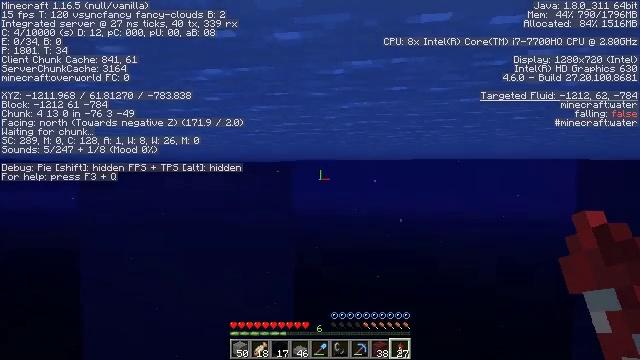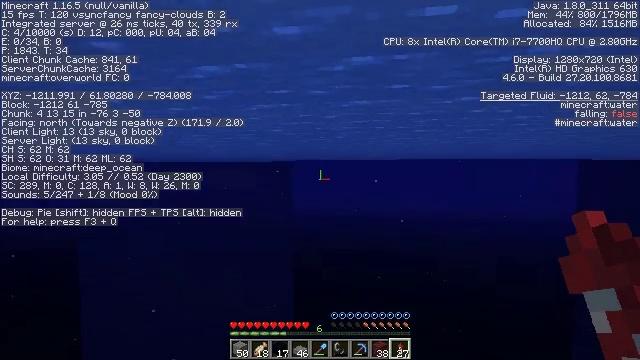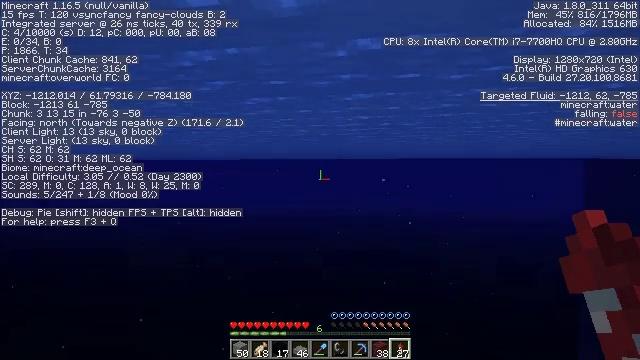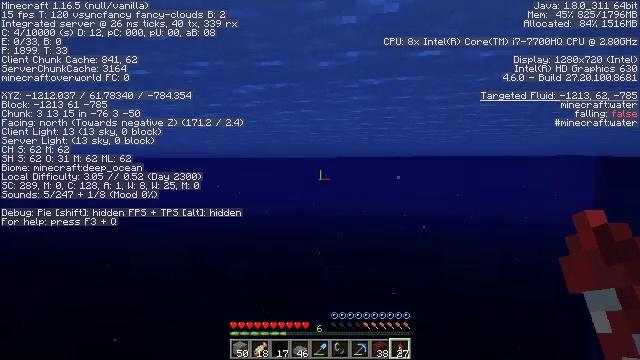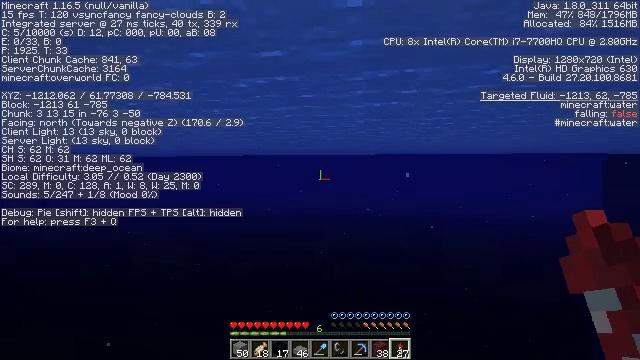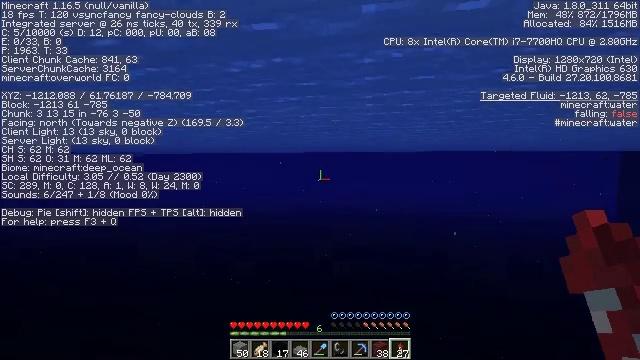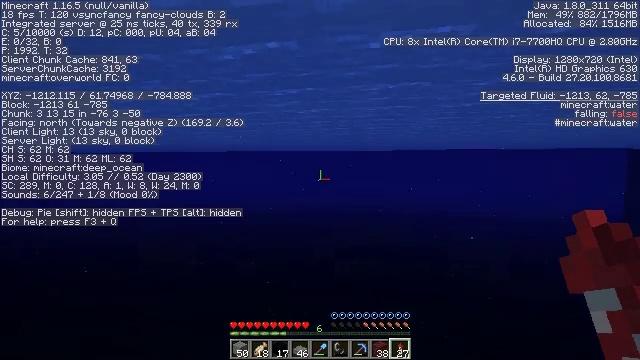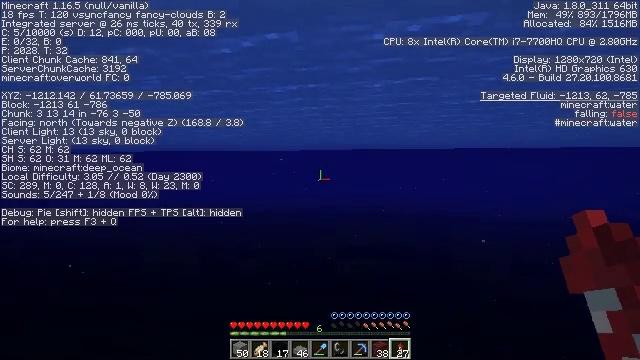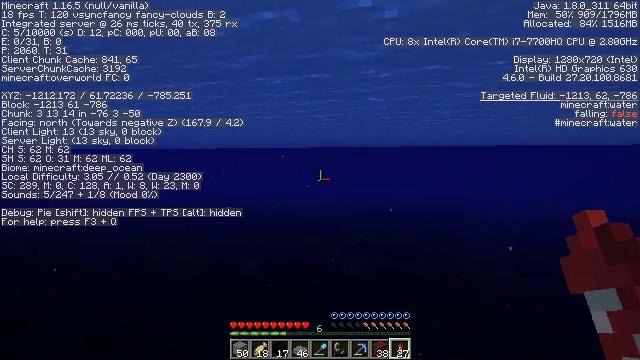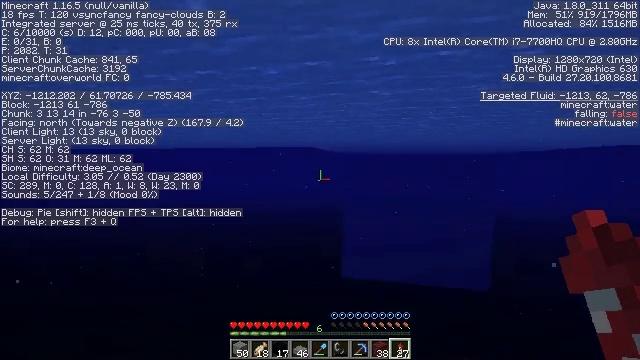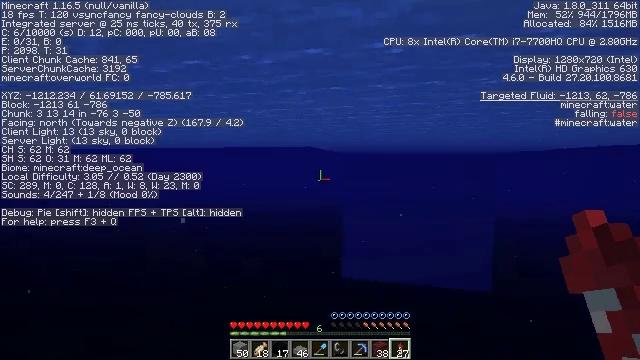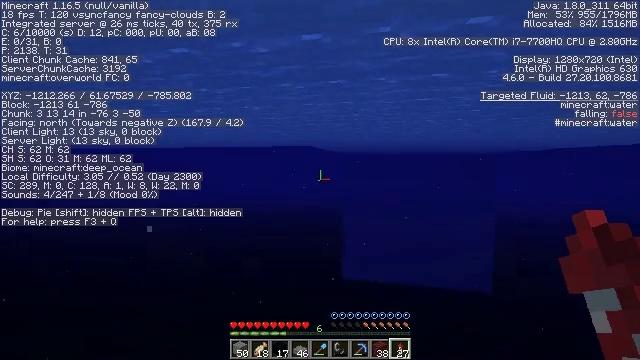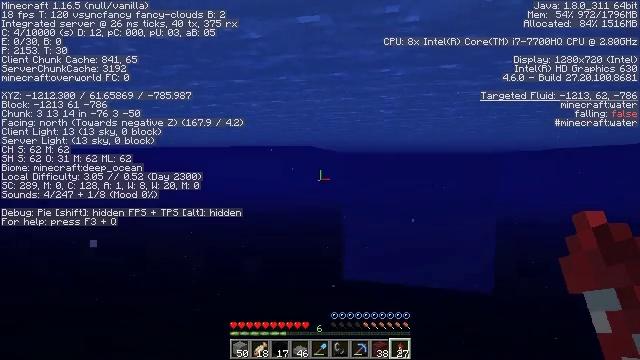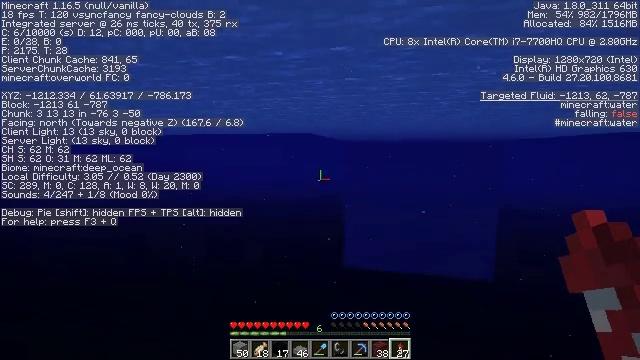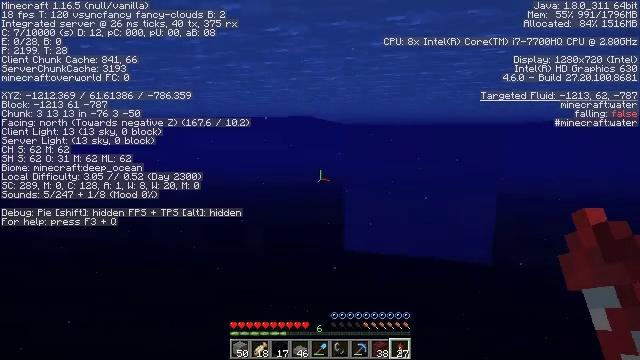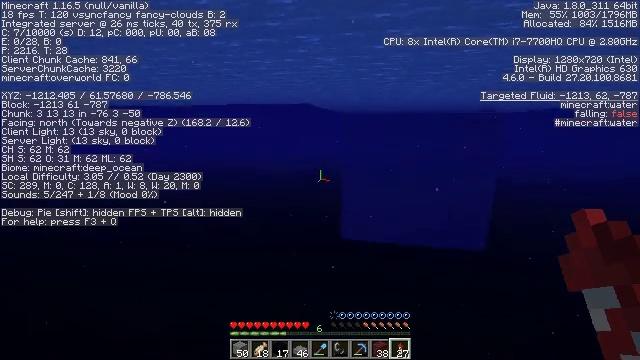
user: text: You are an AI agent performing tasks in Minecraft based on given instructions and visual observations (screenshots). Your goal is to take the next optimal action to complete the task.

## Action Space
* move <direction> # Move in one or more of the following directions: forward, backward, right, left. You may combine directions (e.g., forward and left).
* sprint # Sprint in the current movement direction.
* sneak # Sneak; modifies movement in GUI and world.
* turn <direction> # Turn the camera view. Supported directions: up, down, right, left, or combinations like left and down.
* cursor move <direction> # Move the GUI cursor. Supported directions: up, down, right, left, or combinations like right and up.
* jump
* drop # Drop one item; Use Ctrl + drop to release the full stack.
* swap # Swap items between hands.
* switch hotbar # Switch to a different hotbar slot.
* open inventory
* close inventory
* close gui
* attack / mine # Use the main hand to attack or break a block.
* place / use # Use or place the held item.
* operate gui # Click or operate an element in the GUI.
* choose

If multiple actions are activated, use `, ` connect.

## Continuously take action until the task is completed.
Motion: motion action
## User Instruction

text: Collect black concrete powder by breaking it.
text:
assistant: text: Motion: move forward
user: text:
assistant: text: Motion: move forward
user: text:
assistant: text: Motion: move forward
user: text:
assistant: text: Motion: move forward
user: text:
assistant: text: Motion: move forward, turn left
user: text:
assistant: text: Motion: move forward
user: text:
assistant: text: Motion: move forward
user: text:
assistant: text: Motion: move forward
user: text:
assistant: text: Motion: move forward
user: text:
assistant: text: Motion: move forward
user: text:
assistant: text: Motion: move forward
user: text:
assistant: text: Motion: move forward
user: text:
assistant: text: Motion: move forward, turn down
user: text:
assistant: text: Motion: move forward, turn down
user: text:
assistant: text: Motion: move forward, turn down
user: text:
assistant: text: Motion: move forward
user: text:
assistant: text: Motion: move forward
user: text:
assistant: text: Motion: move forward
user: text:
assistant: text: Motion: move forward
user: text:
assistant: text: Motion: move forward, turn right
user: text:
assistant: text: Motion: move forward, turn right
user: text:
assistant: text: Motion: move forward, turn right
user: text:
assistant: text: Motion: move forward, turn right
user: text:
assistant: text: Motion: move forward
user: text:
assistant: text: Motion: move forward
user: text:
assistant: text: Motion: move forward
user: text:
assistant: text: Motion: move forward
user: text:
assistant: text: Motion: move forward
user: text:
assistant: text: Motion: move forward
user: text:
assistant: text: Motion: move forward